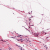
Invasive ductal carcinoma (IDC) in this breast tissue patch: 1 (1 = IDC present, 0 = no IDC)